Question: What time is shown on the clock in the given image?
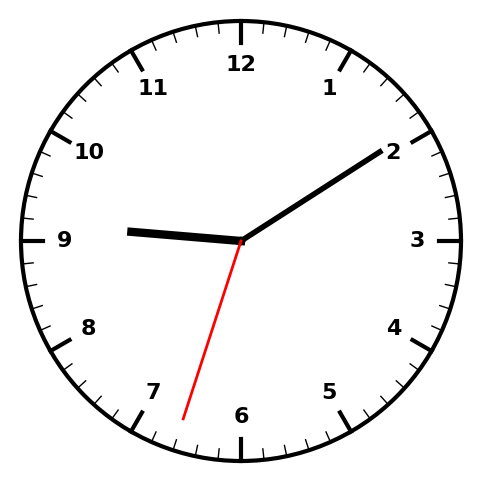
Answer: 09:09:33